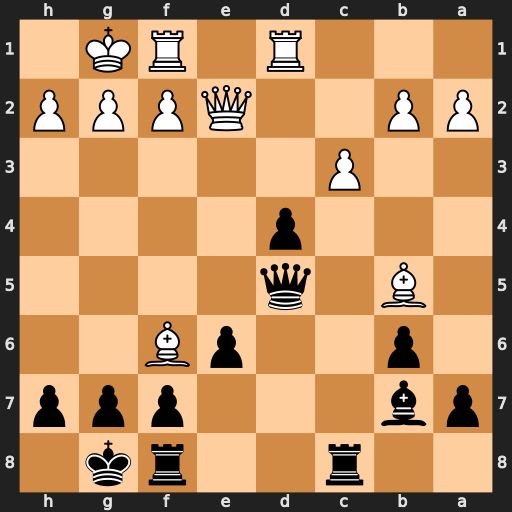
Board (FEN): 2r2rk1/pb3ppp/1p2pB2/1B1q4/3p4/2P5/PP2QPPP/3R1RK1
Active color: b
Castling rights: -
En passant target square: -
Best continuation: Qxg2#